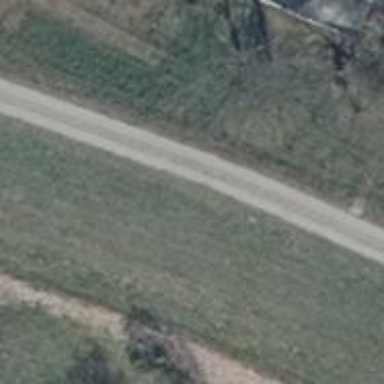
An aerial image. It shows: Gravel track.